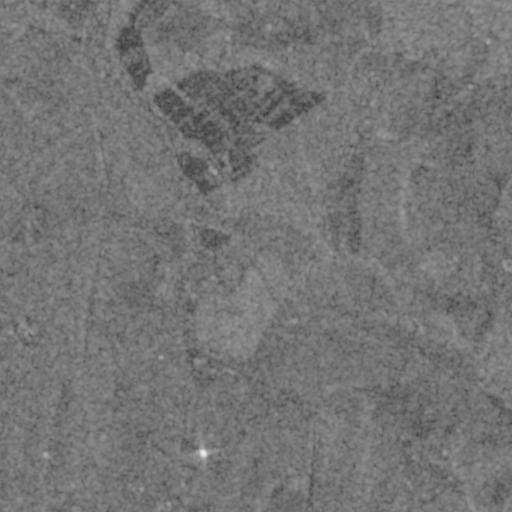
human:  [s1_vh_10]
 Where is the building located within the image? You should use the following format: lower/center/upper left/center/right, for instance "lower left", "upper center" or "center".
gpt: The building is located in the upper right of the image.
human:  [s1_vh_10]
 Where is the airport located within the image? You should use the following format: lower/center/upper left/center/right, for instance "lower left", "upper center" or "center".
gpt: There is no airport in the image.

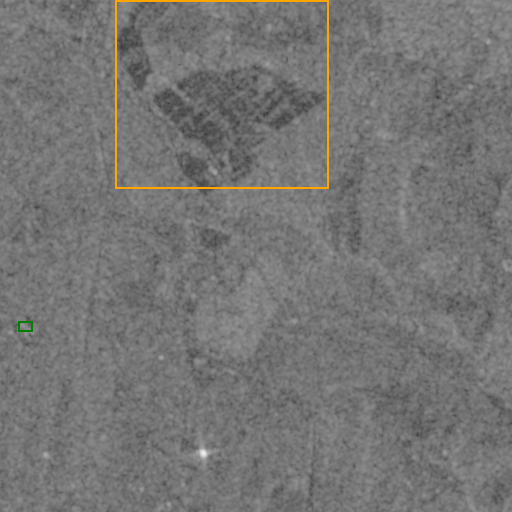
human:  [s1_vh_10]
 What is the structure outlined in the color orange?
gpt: The structure outlined in orange is an aquafarm.
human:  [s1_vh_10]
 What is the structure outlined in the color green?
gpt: The structure outlined in green is a building.
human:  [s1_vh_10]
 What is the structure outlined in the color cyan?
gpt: There is no cyan outline.